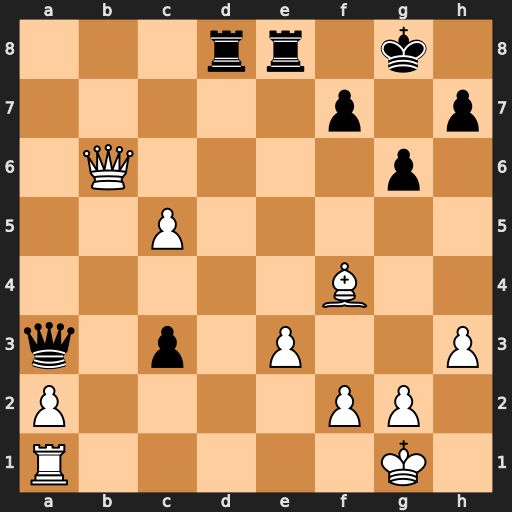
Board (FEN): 3rr1k1/5p1p/1Q4p1/2P5/5B2/q1p1P2P/P4PP1/R5K1
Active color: w
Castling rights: -
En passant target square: -
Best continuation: Bh6 Qb2 Qf6 Qxa1+ Kh2 c2 Qxa1